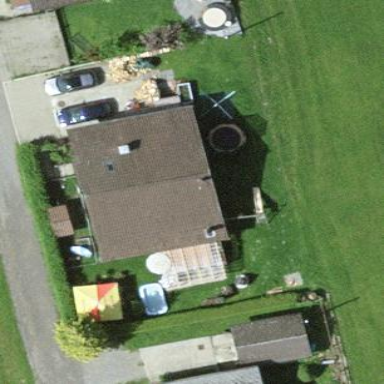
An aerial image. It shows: Detached building with gabled roof.